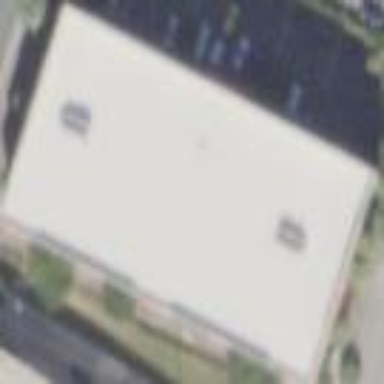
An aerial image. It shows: Commercial building that functions as storage rental shop.